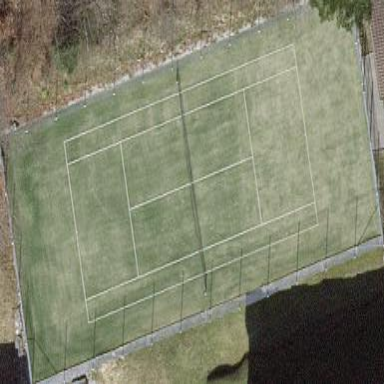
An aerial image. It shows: Tennis court in leisure pitch.